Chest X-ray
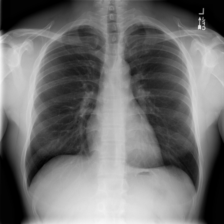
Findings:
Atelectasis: negative
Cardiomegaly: negative
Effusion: negative
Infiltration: negative
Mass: negative
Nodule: negative
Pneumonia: negative
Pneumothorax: negative
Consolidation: negative
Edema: negative
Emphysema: negative
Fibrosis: negative
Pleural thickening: negative
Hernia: negative